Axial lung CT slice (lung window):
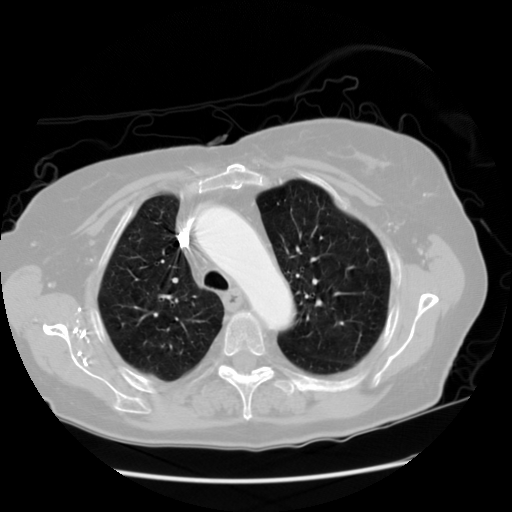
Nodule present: no